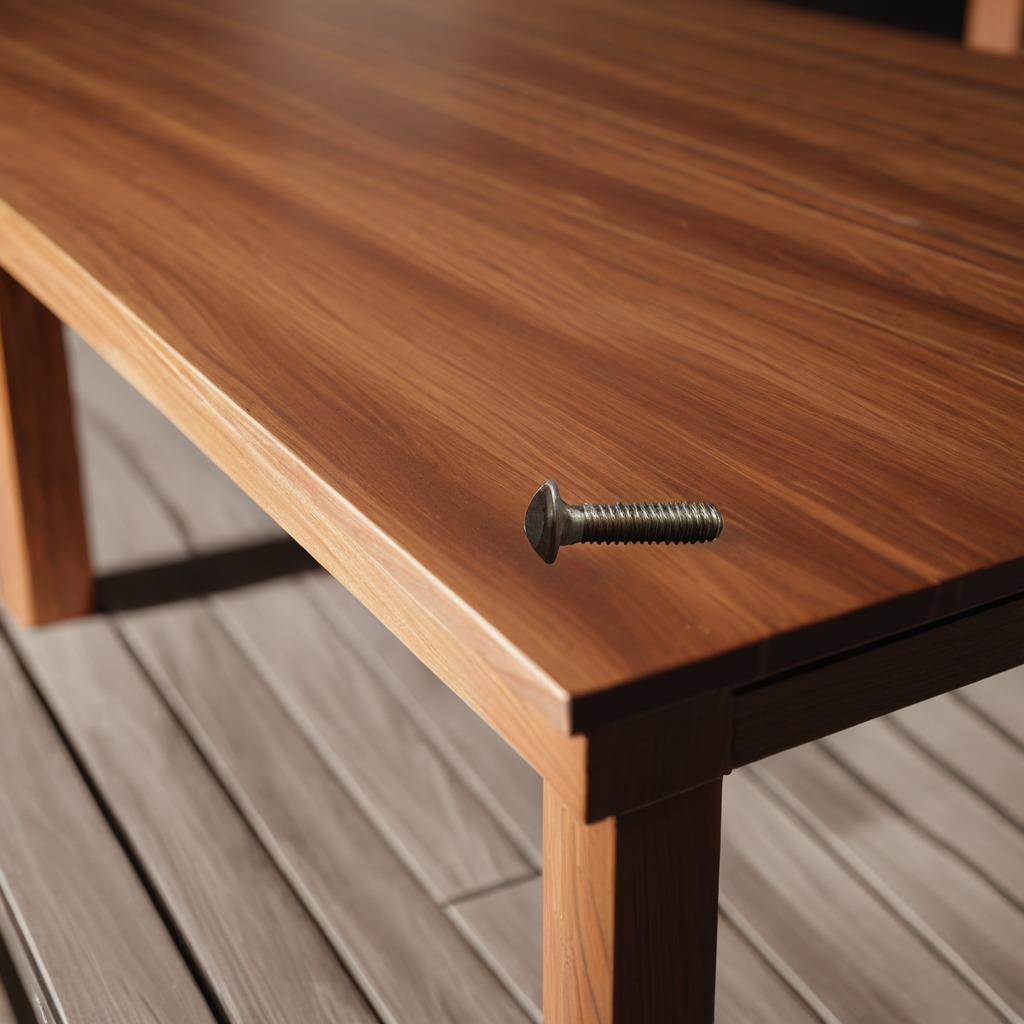
A metal screw is lying on a wooden table in a carpentry studio.